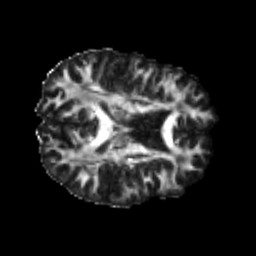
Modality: FA
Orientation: axial
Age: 24
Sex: male
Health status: healthy
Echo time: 0.074 s